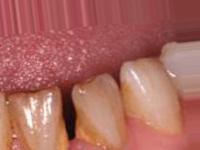
Condition: Tooth Discoloration